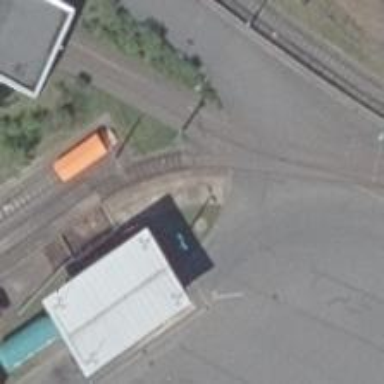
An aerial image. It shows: Tram railway running through service yard with electrified contact lines.